Question: Delphi Xe, Win 7, System TimeZone UTC+4:0, The first day of week in system - Monday, Time is synchronised with time.windows.com
In a palette of standard components Delphi Win32 there is component MonthCalendar, at it property WeekNubers=true (display of numbers of weeks), date=now, the first day - Monday.
Shows on 19 number (today) - number of week 43.
I request number through dateutils.WeekOfTheYear(now) = returns 42.

Source (0.5 Mb) <URL>
Judging by an initial code of component MonthCalendar - there like all it is true (even if not to expose the first day of week, it takes value from system parametres).
And in inquiry WeekOfTheYear it is told, that all is considered also standard ISO applied, but numbers do not coincide :(
In any way I will not understand, where one week disappears - if to look on a calendar, should be 43 and if to consider, that weeks 53 and the first concerns last year...
By the way WeekOfTheYear on 01.01.2011 too returns 52 though like should return 1...
Why distinctions and where it is correct?
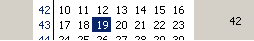
Answer: Both results are correct, the difference is because the <URL> function uses the standard definition of a week. 'That is, a week is considered to start on a Monday and end on a Sunday.'
Check this <URL> about the Weeks Numbers in the ISO 8601 format.
> If 1 January is on a Monday, Tuesday, Wednesday or Thursday, it is in
week 01. If 1 January is on a Friday, Saturday or Sunday, it is in
week 52 or 53 of the previous year (there is no week 00). 28 December
is always in the last week of its year.
Also the Embarcadero online help for the <URL> function says
> ....if the first calendar day of the year is a Friday, Saturday, or
Sunday, then for the first three, two, or one days of the calendar
year, WeekOfTheYear returns the last week of the previous year.
Similarly, if the last calendar day of the year is a Monday, Tuesday,
or Wednesday, then for the last one, two, or three days of the
calendar year, WeekOfTheYear returns 1 (the first week of the next
calendar year).
So due which the 01-01-2011 was Saturday this week is considered the week number 52 of the previous year.
And that also explains why the week number returned for today (19-10-2011) is 42 instead of 43.